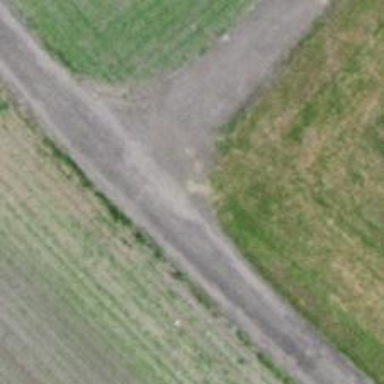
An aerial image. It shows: Agricultural vehicle on track.